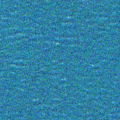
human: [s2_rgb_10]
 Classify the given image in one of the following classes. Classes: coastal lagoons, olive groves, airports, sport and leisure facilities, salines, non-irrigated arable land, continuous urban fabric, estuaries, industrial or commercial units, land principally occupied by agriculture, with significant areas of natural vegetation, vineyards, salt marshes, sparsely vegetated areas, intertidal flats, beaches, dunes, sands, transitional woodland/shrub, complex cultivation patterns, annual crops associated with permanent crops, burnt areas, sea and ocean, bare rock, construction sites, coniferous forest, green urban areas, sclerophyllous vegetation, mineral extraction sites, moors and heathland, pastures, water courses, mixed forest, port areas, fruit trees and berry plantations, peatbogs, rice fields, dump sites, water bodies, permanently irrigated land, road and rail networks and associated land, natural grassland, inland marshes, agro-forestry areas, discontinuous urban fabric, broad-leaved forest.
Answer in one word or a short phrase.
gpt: sea and ocean